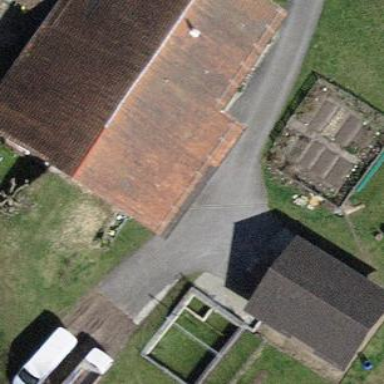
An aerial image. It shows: Farmyard area.